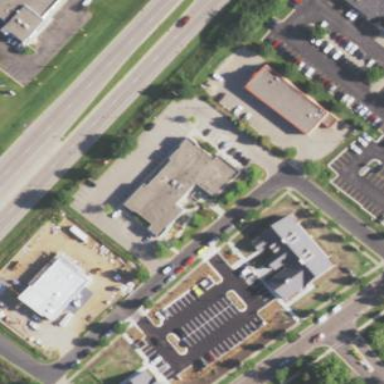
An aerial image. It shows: Commercial building.